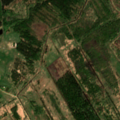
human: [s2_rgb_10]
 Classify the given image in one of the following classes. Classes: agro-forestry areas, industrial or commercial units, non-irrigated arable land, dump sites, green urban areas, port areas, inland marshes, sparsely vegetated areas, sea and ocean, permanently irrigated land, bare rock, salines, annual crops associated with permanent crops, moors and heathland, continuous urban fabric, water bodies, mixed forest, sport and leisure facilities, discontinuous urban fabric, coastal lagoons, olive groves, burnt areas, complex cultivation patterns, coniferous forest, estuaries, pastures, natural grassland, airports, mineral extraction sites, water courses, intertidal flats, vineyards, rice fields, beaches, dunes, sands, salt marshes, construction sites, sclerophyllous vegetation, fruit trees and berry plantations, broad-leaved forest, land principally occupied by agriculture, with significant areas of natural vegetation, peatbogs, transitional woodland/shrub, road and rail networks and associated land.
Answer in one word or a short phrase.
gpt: pastures, complex cultivation patterns, coniferous forest, mixed forest, transitional woodland/shrub